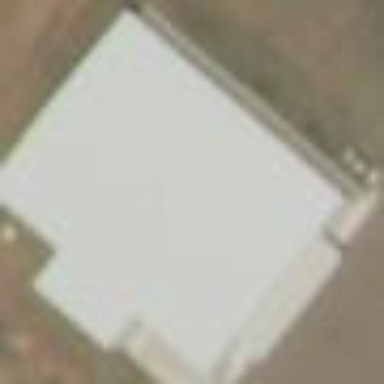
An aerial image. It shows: Hangar building located at airport.